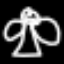
Label: angel